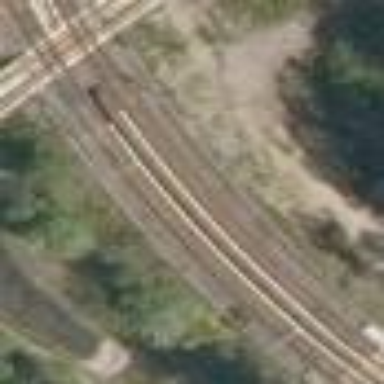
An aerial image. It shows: Railway area.